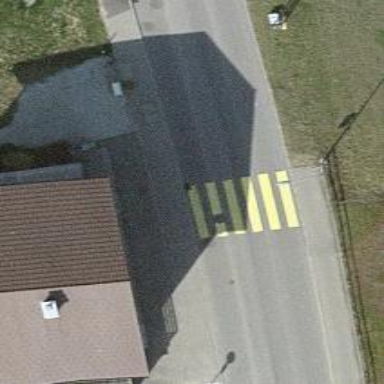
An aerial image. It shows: Zebra crossing on the road.